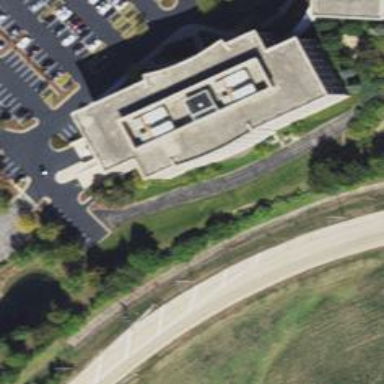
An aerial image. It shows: Office building.